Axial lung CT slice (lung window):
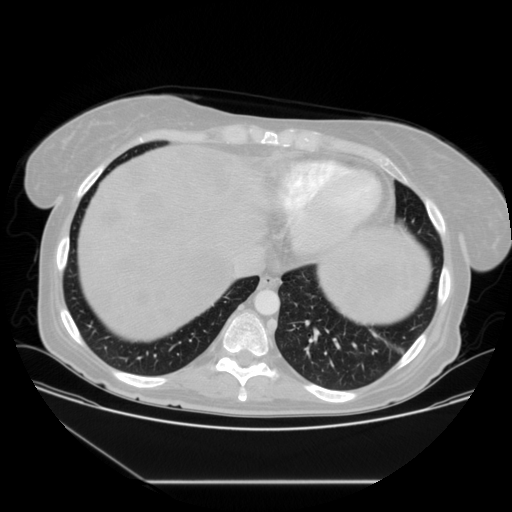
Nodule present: no